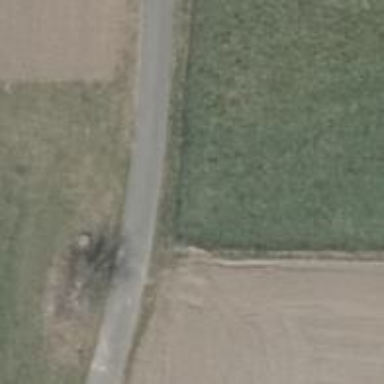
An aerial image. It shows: Unclassified road with asphalt surface. It also serves as bicycle road.